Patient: sex M, age 47
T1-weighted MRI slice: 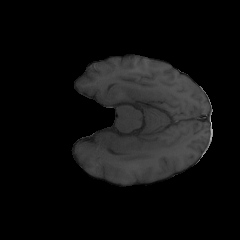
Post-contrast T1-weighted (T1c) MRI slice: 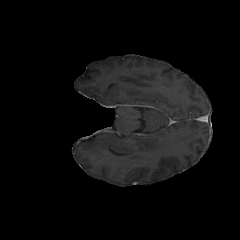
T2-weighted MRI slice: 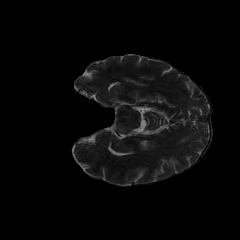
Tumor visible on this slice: yes
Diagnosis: Astrocytoma, IDH-wildtype
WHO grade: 3